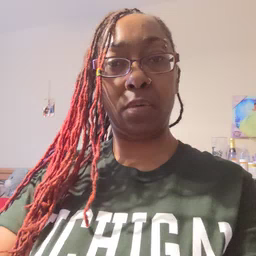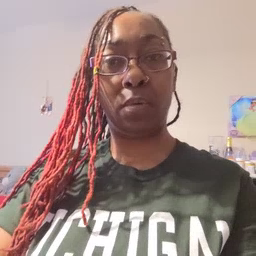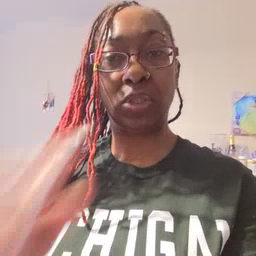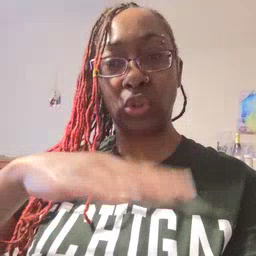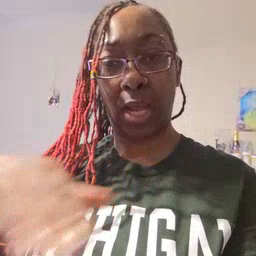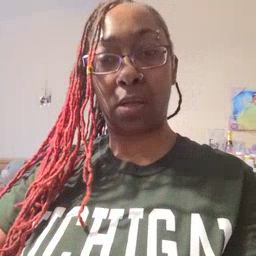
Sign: child